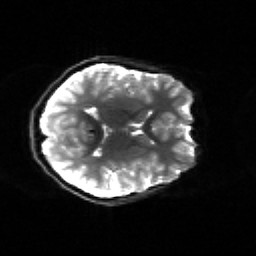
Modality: sbref
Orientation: axial
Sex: female
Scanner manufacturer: siemens
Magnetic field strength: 3 T
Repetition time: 5 s
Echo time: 0.071 s